Field crop: maize
Growth stage: 2
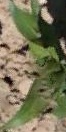
Species: maize